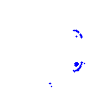
Particle: kaon